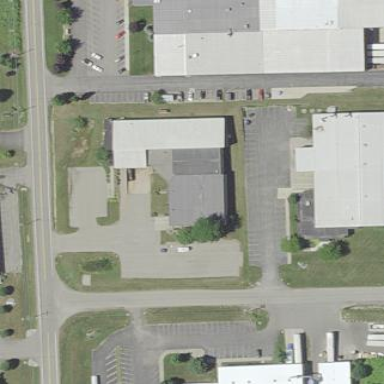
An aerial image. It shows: Industrial building.